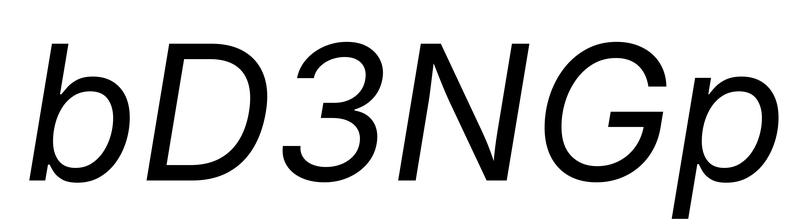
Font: Inter-Italic_Italic